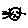
Label: cat